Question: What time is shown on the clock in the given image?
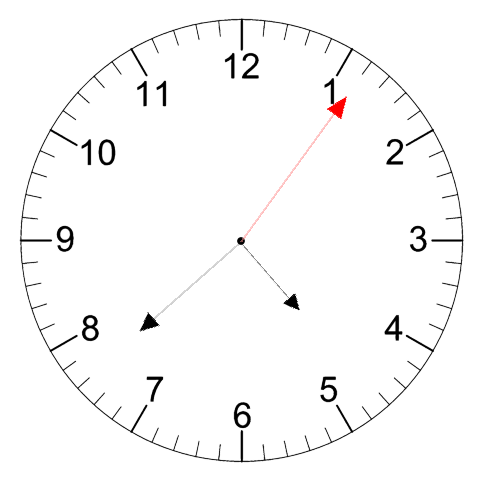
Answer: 04:38:06